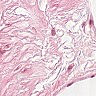
Metastatic tissue present: no